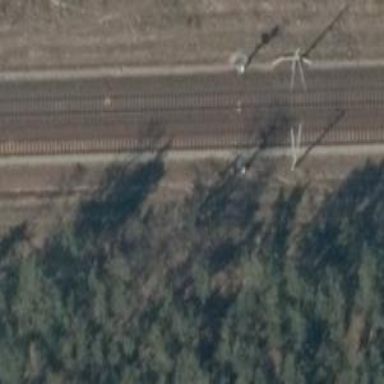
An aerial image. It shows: Railway signal.